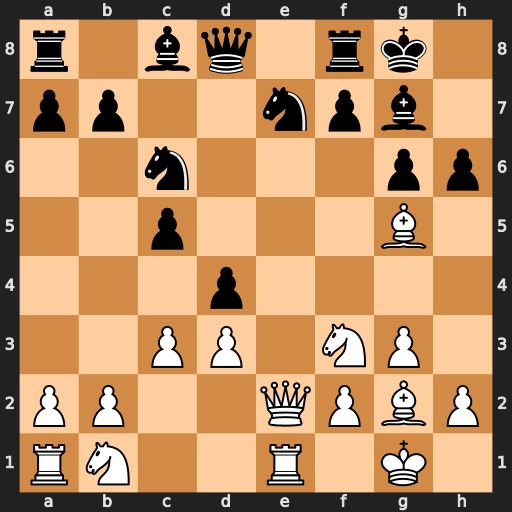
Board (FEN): r1bq1rk1/pp2npb1/2n3pp/2p3B1/3p4/2PP1NP1/PP2QPBP/RN2R1K1
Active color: w
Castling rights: -
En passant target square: -
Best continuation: Bxe7 Qxe7 Qxe7 Nxe7 Rxe7